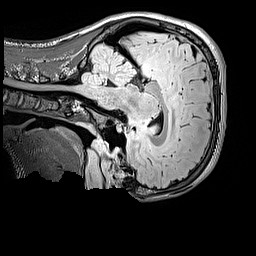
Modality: FLAIR
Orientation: sagittal
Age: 13
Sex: male
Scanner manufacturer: siemens
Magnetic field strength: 3 T
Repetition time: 5 s
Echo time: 0.388 s